Question: I would like to produce a table where in every Row is a Text() and a ComboBox(). I want the comboboxes are aligned right and also the left side of the text labels something like that:

I have the main qml:
'''
import QtQuick 2.12
import QtQuick.Window 2.12
import QtQuick.Controls 2.12
import QtQuick.Layouts 1.12
Window {
id: wind
width: 640
height: 480
visible: true
title: qsTr("Public Transport Searcher")
property string oz: "Odjezdova zastavka"
property string pz: "Prijezdova zastavka"
property string co: "Cas odjezdu"
Rectangle{
id: rect
x: wind.width/16
implicitHeight: parent.height/3*2
implicitWidth: wind.width/8*7
anchors.right: parent.right
anchors.left: parent.left
anchors.margins: 20
radius: 5
color: "lightblue"
ColumnLayout{
id: cl
spacing: 30
width: parent.width
anchors.top: parent.top
anchors.left: parent.left
anchors.margins: 20
anchors.fill: parent
Row{
id: r1
Layout.alignment: Qt.AlignTop
//Layout.alignment: Qt.AlignTop
Layout.margins: 15
Text{
id: r1t1
text: "Vyhledavac jizdnich radu"
font.pointSize: 16
font.bold: true
}
}
Line{
id: r2
tt2: oz
Layout.alignment: Qt.AlignLeft
//anchors.top: r1.bottom
}
Line{
id: r3
tt2: pz
Layout.alignment: Qt.AlignLeft
}
Line{
id: r4
tt2: co
Layout.alignment: Qt.AlignLeft
}
}
}
}
'''
And a separate Line.qml item:
'''
import QtQuick 2.15
import QtQuick.Controls 2.12
Item {
property string tt2: "v"
Text{
id: txt
text: tt2
anchors.verticalCenter: parent.verticalCenter
anchors.left: parent.left
}
ComboBox{
id: cb
anchors.verticalCenter: parent.verticalCenter
//anchors.fill: parent
anchors.left: txt.right
}
}
'''
Now it runs but the all Rows are overwritting in the top left corner.
I know that I could use the GridLayout but I want to take advantage from the own objects for one row (in case I have much such rows) to avoid copy paste technic and initialise every object of the row separate.
Could you show me please how to do that in an elagant way?
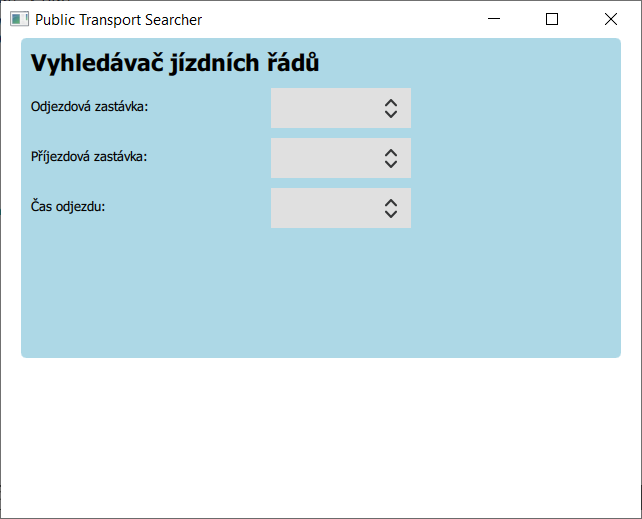
Answer: The problem is that your 'Line' items do not have any implicit size which the 'ColumnLayout' can read from. That is, the 'Line''s base is just an 'Item' whose default 'implicitHeight' and 'implicitWidth' are both 0 - so the 'ColumnLayout' renders them improperly. You have several options.
One option is to add 'implicitHeight'/'implicitWidth' (or 'Layout.preferredWidth'/'Layout.preferredHeight') to your 'Line''s 'Item':
'''
import QtQuick 2.12
import QtQuick.Controls 2.12
Item {
implicitHeight: 30
implicitWidth: parent.width
property string tt2: "v"
Text{
id: txt
text: tt2
anchors.verticalCenter: parent.verticalCenter
anchors.left: parent.left
}
ComboBox{
id: cb
anchors.verticalCenter: parent.verticalCenter
//anchors.fill: parent
anchors.left: txt.right
}
}
'''
A different way of accomplishing this would be to change the base of the 'Line' to a 'RowLayout' (and remove the interior anchors which would conflict):
'''
import QtQuick 2.12
import QtQuick.Controls 2.12
import QtQuick.Layouts 1.12
RowLayout {
property string tt2: "v"
Text {
id: txt
text: tt2
Layout.preferredWidth: 200 // to align ComboBoxes, all text must have same width
// Layout.fillWidth: true // a different option for aligning ComboBoxes
}
ComboBox {
id: cb
}
}
'''